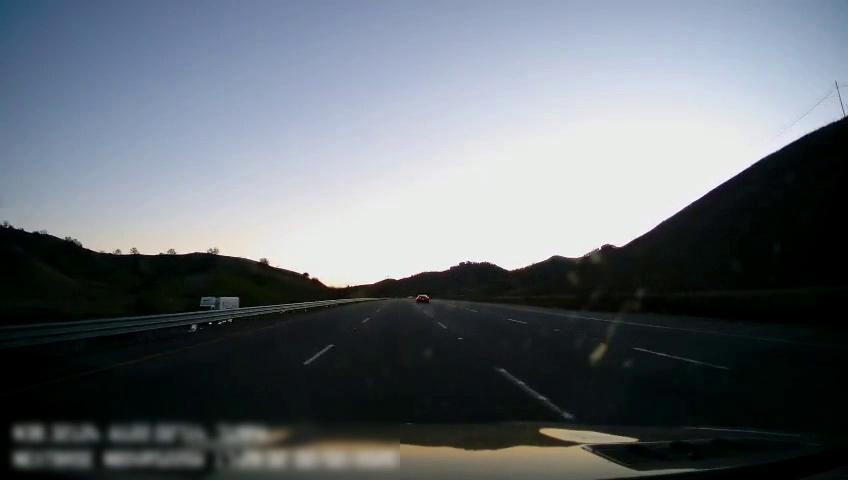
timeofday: Day
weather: Sunny
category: Drivable Space
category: Vehicles | Car
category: Vehicles | Truck
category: Lanes | Current Lane
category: Lanes | Current Lane
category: Lanes | Alternate Lane
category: Lanes | Alternate Lane
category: Lanes | Alternate Lane